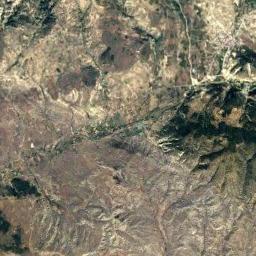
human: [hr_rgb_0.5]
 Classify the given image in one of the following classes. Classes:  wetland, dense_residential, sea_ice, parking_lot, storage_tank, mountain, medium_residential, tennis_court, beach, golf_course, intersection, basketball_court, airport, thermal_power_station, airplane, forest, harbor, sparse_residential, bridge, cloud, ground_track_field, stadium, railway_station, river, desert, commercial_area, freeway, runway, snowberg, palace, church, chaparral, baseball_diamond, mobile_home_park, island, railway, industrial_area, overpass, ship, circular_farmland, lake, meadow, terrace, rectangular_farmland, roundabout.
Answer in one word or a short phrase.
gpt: mountain